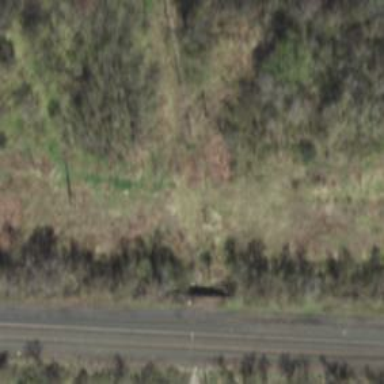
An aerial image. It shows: Abandoned road.